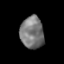
Tissue: lung
Cell type: Epithelial cells
Senescence score: 0.2229
Nuclear area (px): 739
Mean DAPI intensity: 120.426